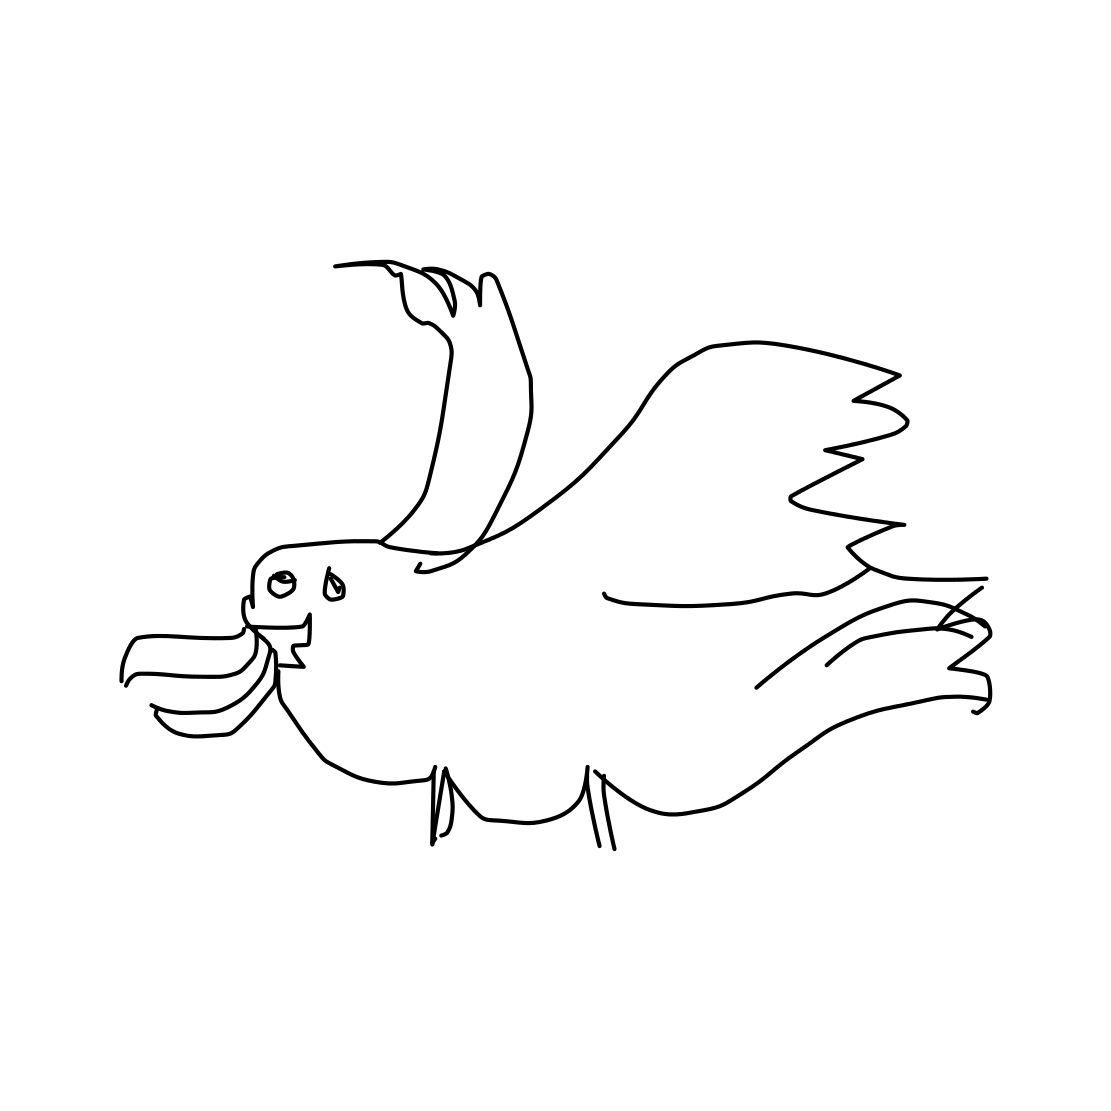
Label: seagull